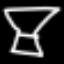
Label: hourglass